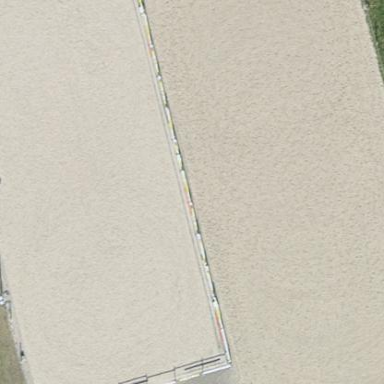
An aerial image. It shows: Equestrian pitch with sandy surface for leisure land.